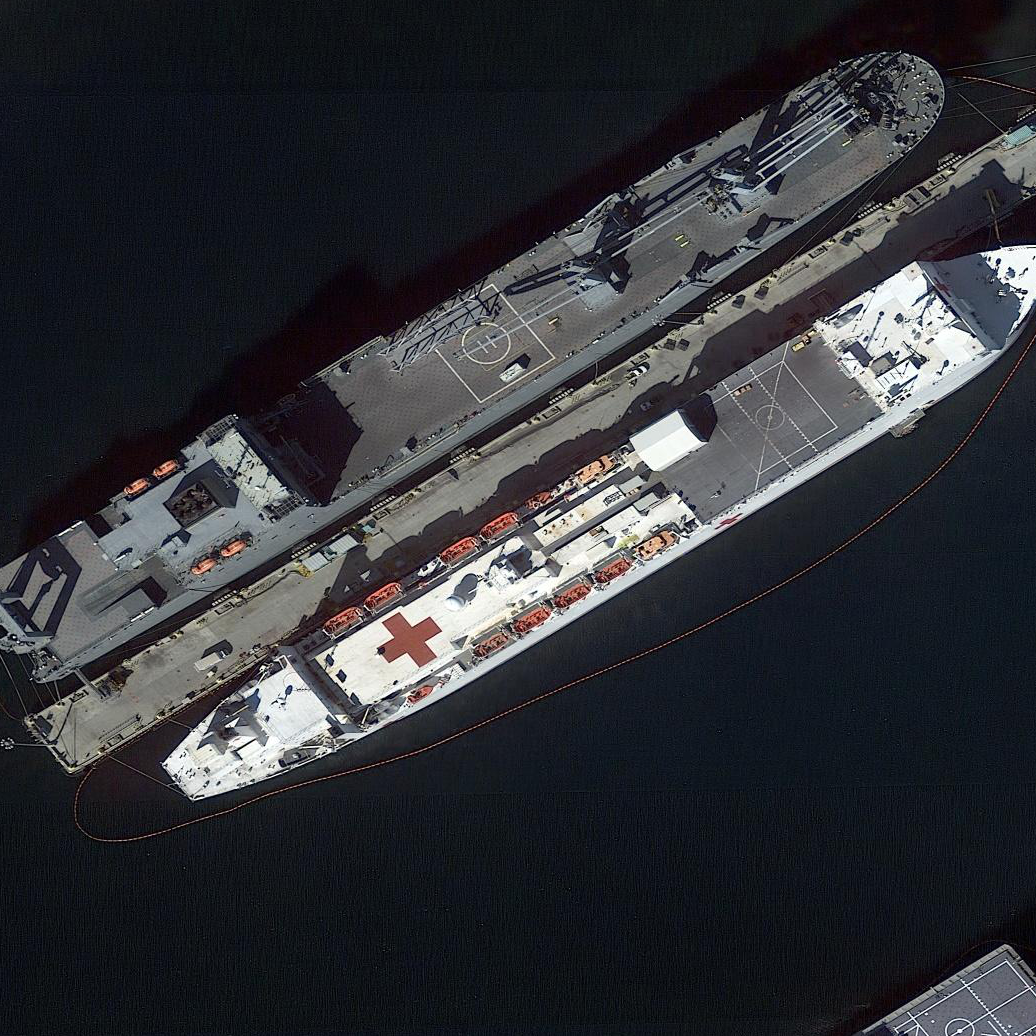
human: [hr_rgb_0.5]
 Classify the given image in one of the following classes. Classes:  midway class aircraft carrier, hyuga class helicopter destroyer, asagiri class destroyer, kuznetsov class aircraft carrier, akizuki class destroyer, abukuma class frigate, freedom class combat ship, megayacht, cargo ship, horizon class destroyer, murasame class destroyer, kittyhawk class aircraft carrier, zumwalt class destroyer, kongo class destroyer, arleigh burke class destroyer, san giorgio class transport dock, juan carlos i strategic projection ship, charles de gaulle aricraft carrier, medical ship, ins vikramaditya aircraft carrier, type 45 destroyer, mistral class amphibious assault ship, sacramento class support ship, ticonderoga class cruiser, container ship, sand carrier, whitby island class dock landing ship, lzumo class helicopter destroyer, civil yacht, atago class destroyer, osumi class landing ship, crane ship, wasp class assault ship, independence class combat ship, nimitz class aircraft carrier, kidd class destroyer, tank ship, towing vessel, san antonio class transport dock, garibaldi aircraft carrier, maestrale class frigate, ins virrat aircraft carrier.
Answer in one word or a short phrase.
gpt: Medical ship